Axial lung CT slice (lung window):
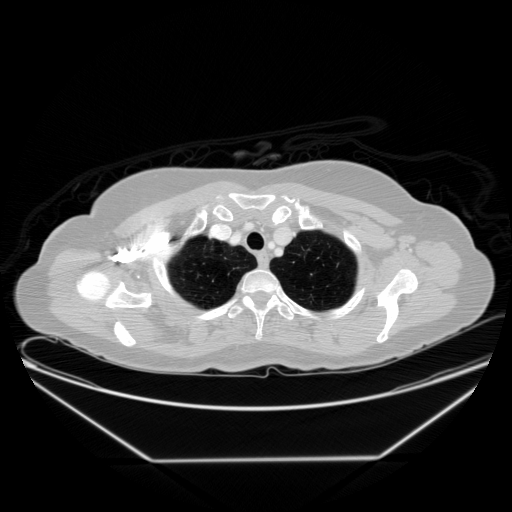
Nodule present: no